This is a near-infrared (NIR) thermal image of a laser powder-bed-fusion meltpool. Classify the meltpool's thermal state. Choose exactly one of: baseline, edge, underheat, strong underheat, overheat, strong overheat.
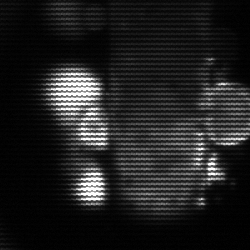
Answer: strong underheat